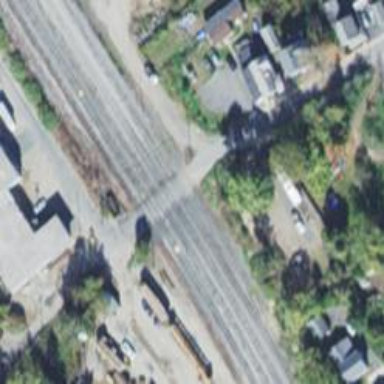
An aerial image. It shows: Railway level crossing.